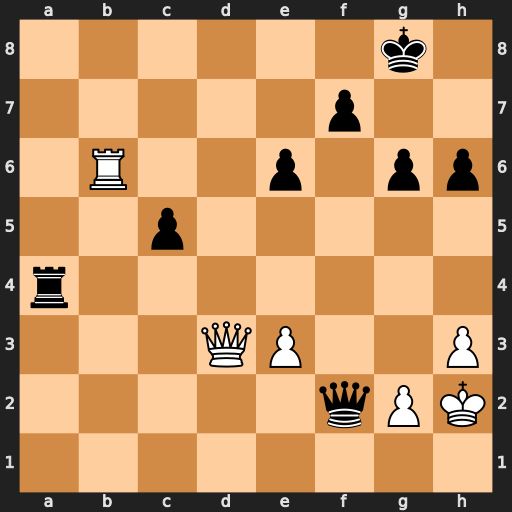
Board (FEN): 6k1/5p2/1R2p1pp/2p5/r7/3QP2P/5qPK/8
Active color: w
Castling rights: -
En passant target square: -
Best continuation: Rb8+ Kg7 Qc3+ Qf6 Rg8+ Kxg8 Qxf6